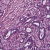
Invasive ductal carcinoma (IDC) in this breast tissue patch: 1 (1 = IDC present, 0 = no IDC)